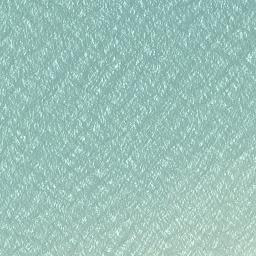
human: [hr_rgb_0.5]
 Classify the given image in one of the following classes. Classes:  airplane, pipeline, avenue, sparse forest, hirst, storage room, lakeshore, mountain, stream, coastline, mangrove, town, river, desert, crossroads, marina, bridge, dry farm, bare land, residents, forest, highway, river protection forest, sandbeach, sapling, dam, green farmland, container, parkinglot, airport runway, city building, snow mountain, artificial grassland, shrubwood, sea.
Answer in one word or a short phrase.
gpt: sea